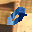
Label: 0